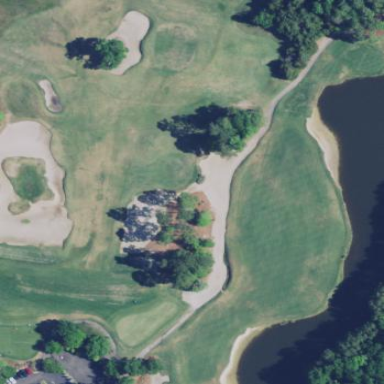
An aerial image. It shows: Sand bunker on golf course.